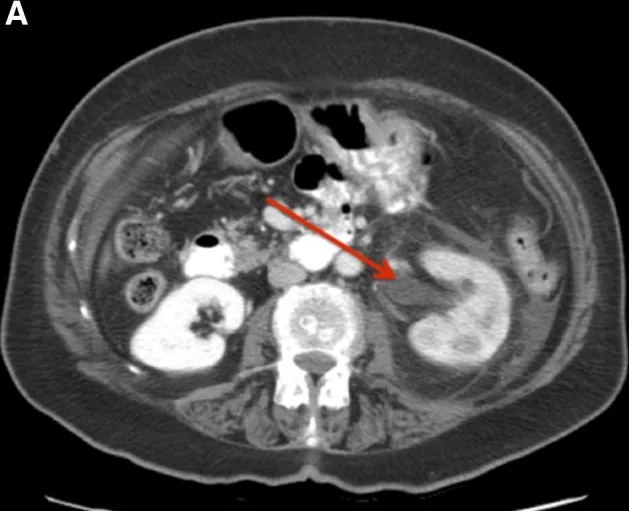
Abdominal and pelvic CT scan revealing left-sided hydroureteronephrosis and delayed nephrogram, suggesting obstruction.
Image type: radiology (ct)